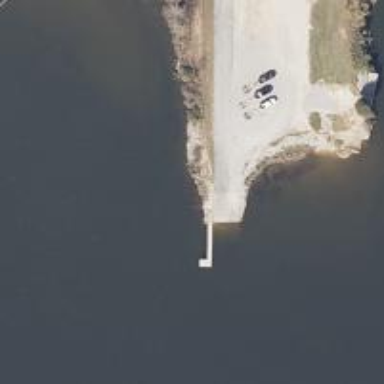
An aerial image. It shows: Slipway on leisure land.